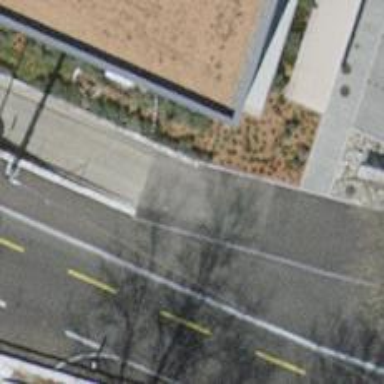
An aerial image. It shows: Asphalt sidewalk along the footway.